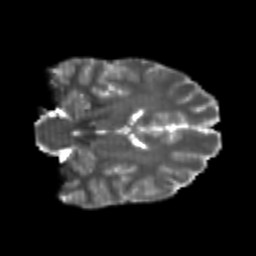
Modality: T2w
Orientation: coronal
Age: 21
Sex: male
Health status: healthy
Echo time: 0.074 s